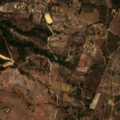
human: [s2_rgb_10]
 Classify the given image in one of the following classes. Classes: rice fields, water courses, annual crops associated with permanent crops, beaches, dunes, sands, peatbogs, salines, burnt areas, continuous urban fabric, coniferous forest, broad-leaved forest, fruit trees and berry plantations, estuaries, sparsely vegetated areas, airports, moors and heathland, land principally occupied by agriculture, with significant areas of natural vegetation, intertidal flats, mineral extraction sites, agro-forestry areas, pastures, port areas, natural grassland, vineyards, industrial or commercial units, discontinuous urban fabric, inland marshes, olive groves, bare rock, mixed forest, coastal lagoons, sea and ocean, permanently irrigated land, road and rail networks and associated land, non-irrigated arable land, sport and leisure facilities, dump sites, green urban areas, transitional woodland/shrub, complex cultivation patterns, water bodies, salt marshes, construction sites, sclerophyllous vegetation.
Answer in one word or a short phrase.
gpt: non-irrigated arable land, complex cultivation patterns, coniferous forest, mixed forest, transitional woodland/shrub